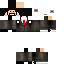
A male human skin with dark skin, wearing brown long hair dressed in a black suit and black pants, featuring a closed mouth.